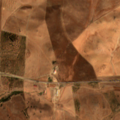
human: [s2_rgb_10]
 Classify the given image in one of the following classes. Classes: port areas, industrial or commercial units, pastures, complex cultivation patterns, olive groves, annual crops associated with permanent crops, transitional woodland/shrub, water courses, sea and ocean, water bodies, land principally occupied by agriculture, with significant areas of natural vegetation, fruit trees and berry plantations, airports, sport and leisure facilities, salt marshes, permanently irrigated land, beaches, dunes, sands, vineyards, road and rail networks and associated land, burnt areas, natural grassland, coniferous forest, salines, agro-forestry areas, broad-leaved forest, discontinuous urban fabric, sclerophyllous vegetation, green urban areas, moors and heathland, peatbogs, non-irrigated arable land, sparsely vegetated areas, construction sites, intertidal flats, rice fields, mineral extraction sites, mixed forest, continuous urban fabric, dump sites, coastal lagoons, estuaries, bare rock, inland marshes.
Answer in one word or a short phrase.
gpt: non-irrigated arable land, pastures, agro-forestry areas